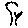
Label: tree